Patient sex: F
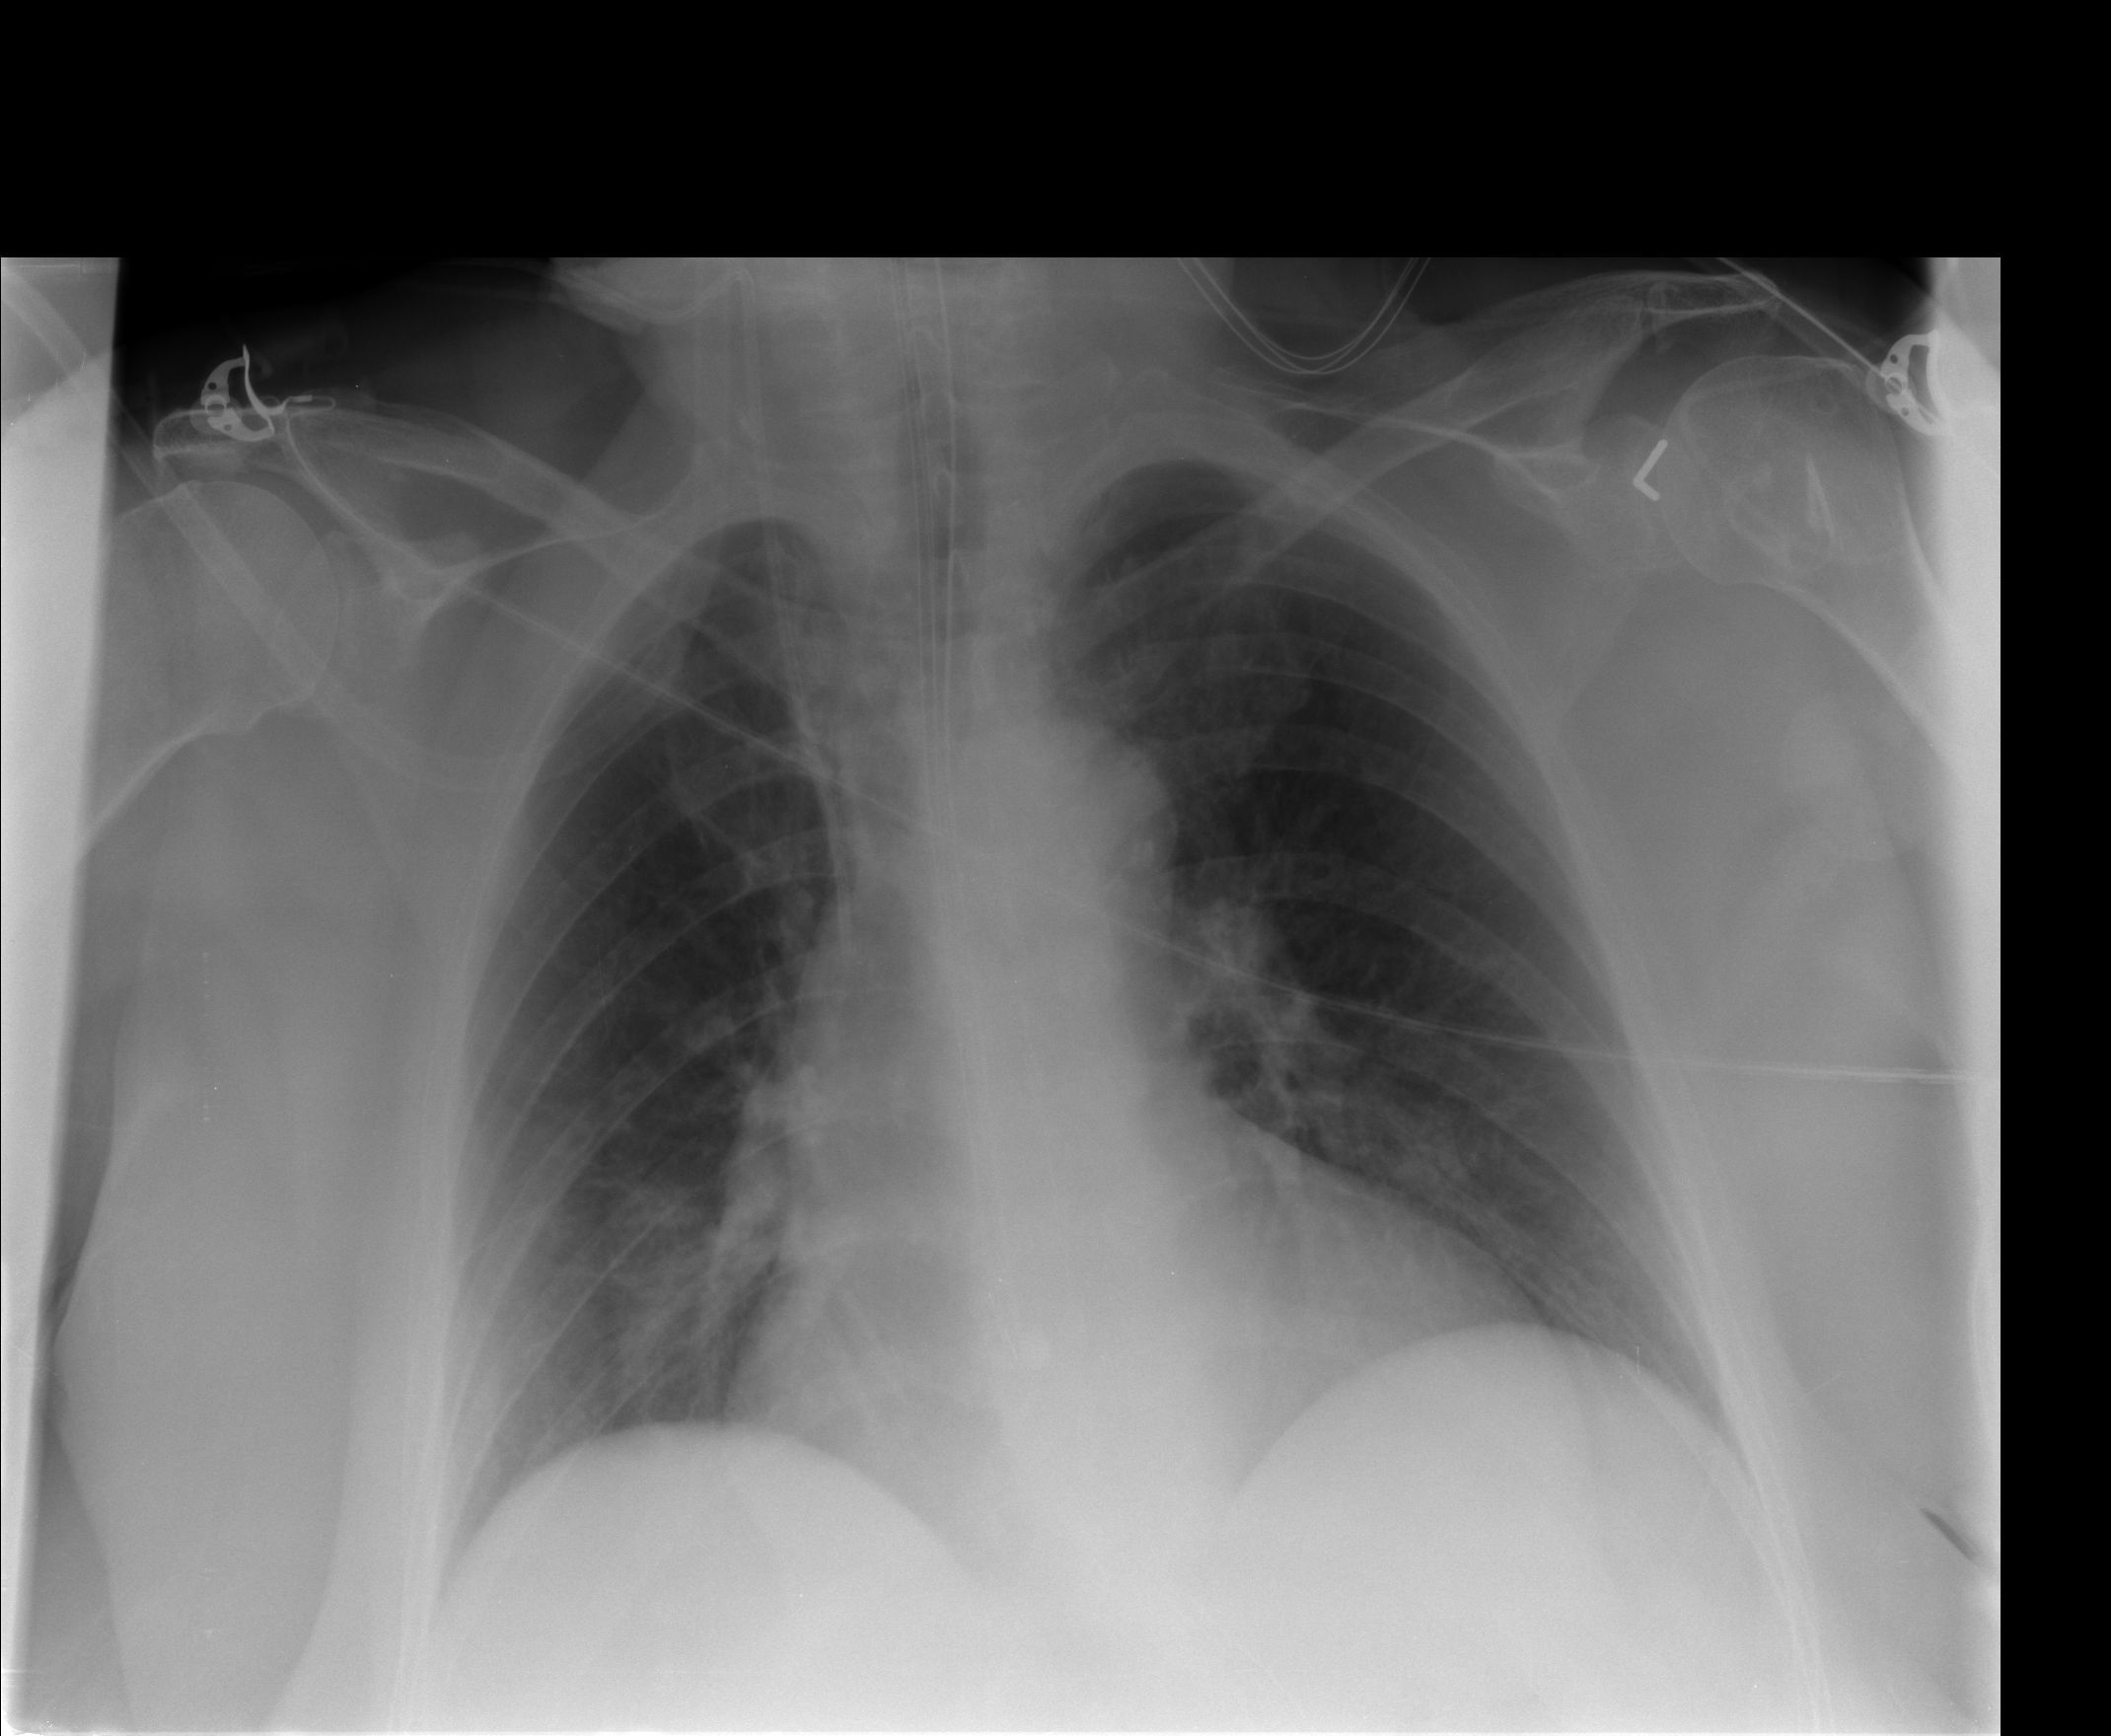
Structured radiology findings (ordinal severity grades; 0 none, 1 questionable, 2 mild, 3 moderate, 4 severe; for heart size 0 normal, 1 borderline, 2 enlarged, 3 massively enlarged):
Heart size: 1
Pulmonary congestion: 0
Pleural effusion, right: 0
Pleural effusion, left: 0
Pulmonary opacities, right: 0
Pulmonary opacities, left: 0
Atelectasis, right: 2
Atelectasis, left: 0